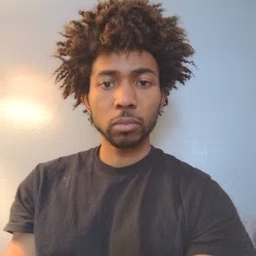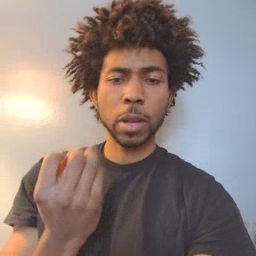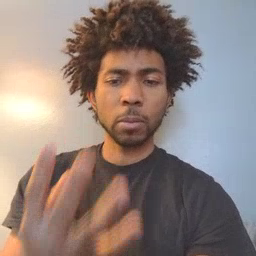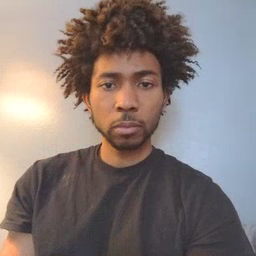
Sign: many